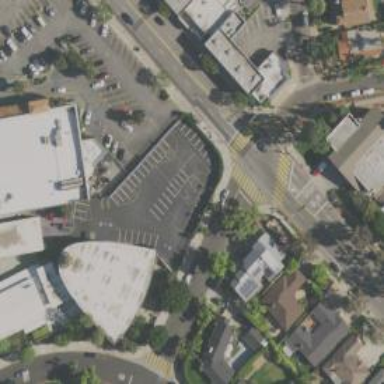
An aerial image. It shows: Secondary road bordered by retail establishments.